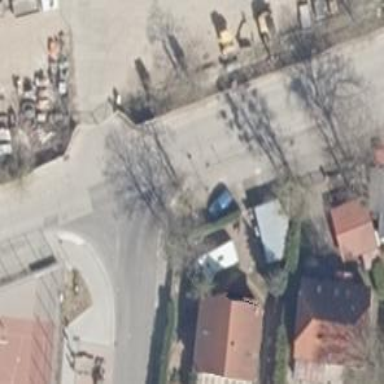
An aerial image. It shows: Sidewalk.